七年级 · 画法几何学
如图所示, $a / / b, \angle 1=158^{\circ}, \angle 2=42^{\circ}, \angle 4=50^{\circ}$.那么 $\angle 3=($ )

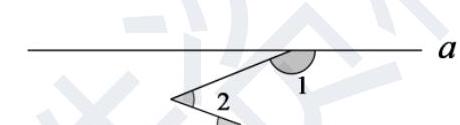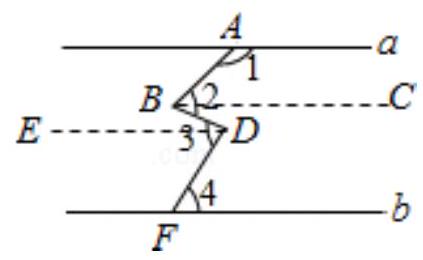
A. $50^{\circ}$
B. $60^{\circ}$

C. $70^{\circ}$
D. $80^{\circ}$

答案: C
解析: 【答案】 $C$

【解析】

【分析】

本题主要考查了平行线的性质, 根据题意作出平行线, 利用平形线的性质求解是解答此题的关键. 作 $B C / / a, D E / / b$, 再由 $a / / b$ 可知 $a / / b / / B C / / D E$, 再根据平行线的性质即可得出结论.

【解答】

解: 作 $B C / / a, D E / / b$,

因为 $a / / b$,

所以 $a / / b / / B C / / D E$.

因为 $\angle 1=158^{\circ}, \angle 2=42^{\circ}, \angle 4=50^{\circ}$,

所以 $\angle A B C=180^{\circ}-158^{\circ}=22^{\circ}$,

所以 $\angle C B D=\angle B D E=42^{\circ}-22^{\circ}=20^{\circ}, \angle E D F=\angle 4=50^{\circ}$,

所以 $\angle 3=\angle B D E+\angle E D F=20^{\circ}+50^{\circ}=70^{\circ}$.

故选 $C$.